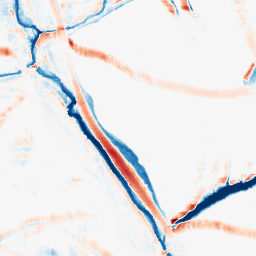
Category: morphological
Decomposition family: morphological_square
Decomposition parameters: operation: average
size: 15
Upsampling method: regularized
Upsampling parameters: scale: 4
lambda_reg: 0.001
Upsampling scale: 4